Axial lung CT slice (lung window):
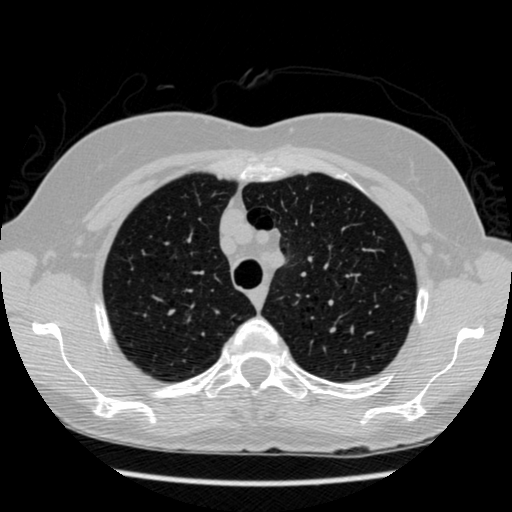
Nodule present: no